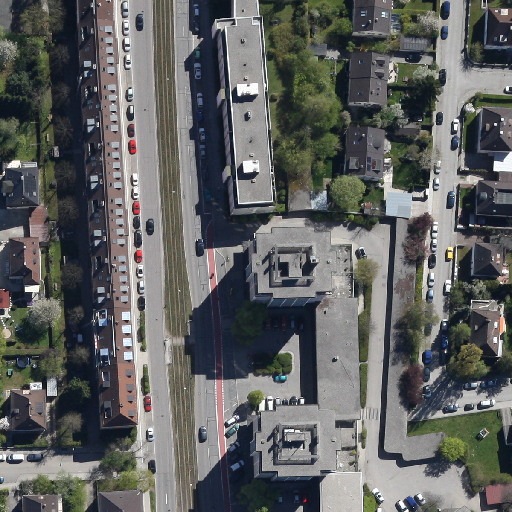
Referring expression: bikeway